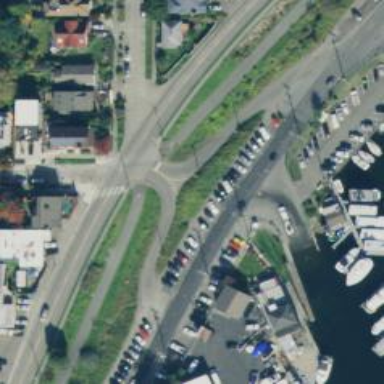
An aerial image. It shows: Intersection with footway road.